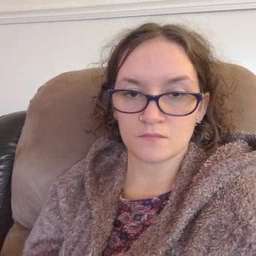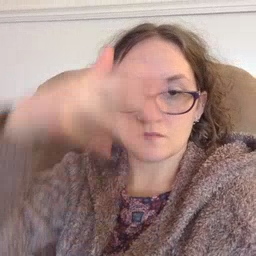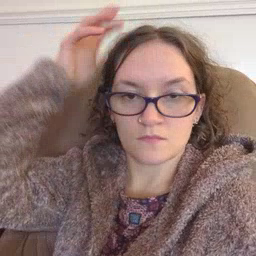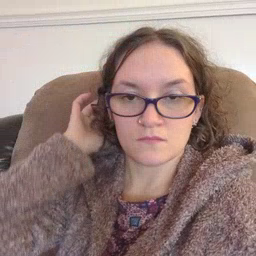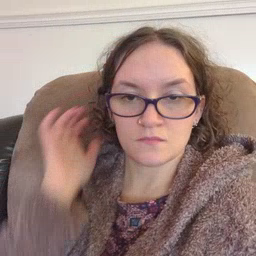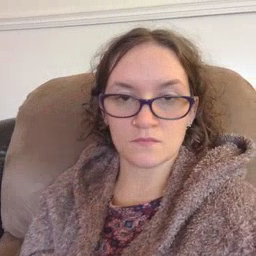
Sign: lion